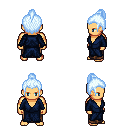
a pixel art fantasy rpg character, male body template, human, tanned skin, blue robe, robe skirt, white cyan short topknot hairstyle, four views (front, back, left, right), 2x2 character sprite sheet, small pixel art, hard edges, no anti-aliasing